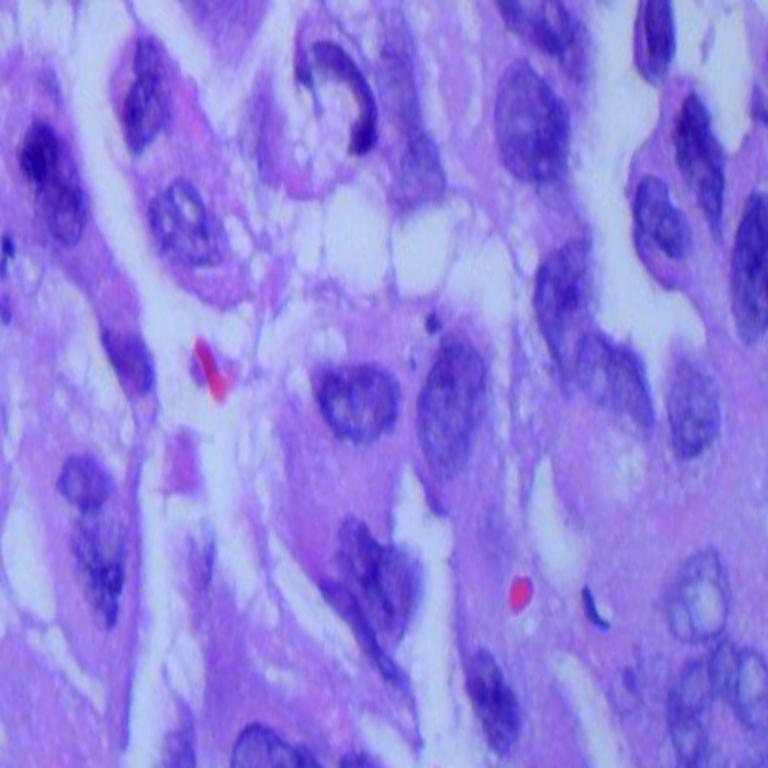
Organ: lung
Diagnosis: adenocarcinomas